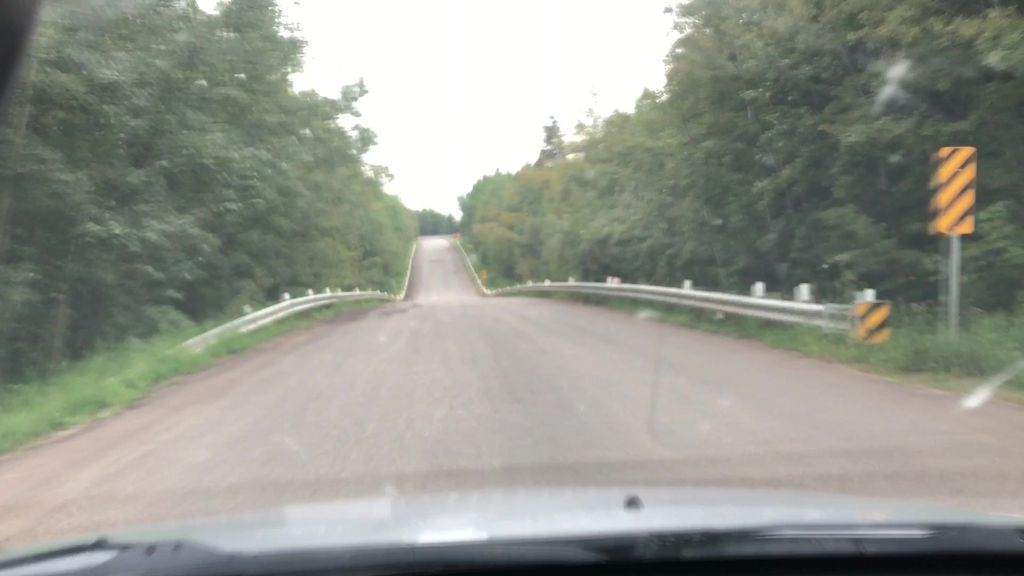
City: edmonton